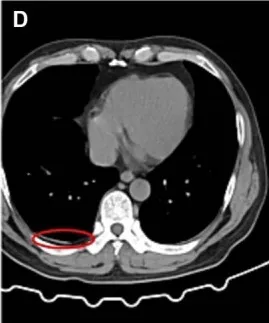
2023/3/26.
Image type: radiology (ct)